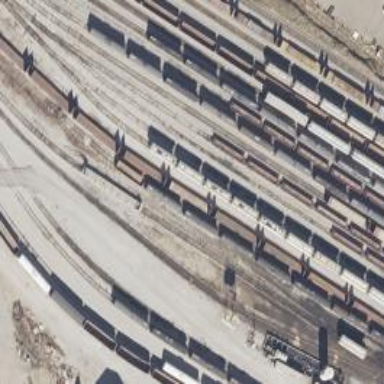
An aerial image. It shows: Railway yard.